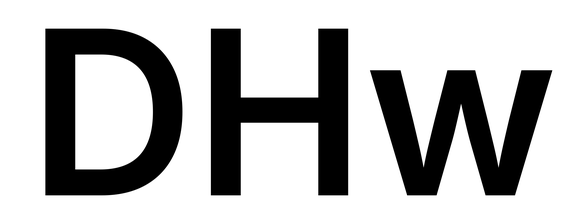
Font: Inter_SemiBold